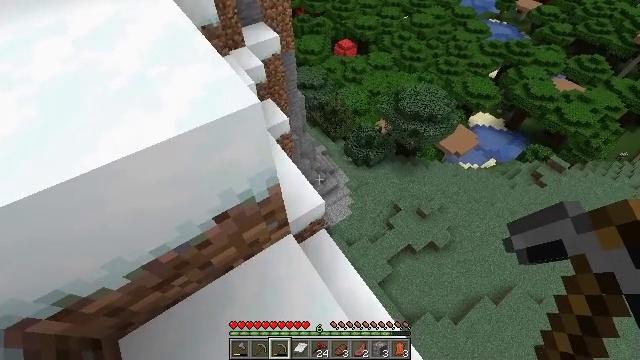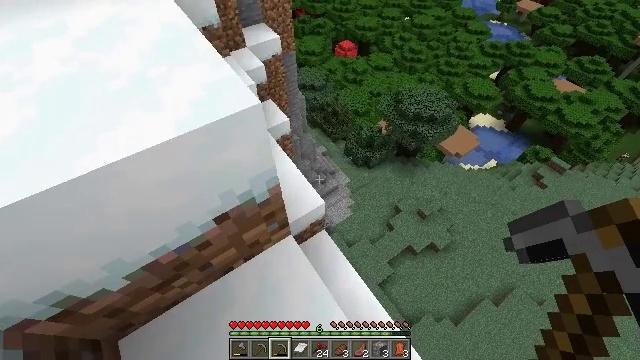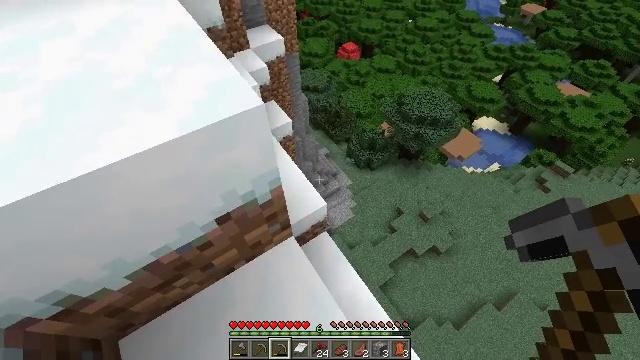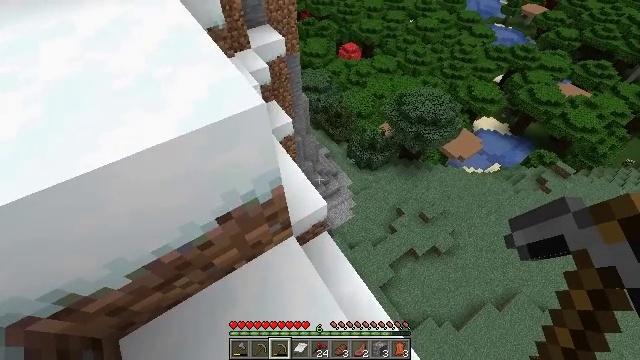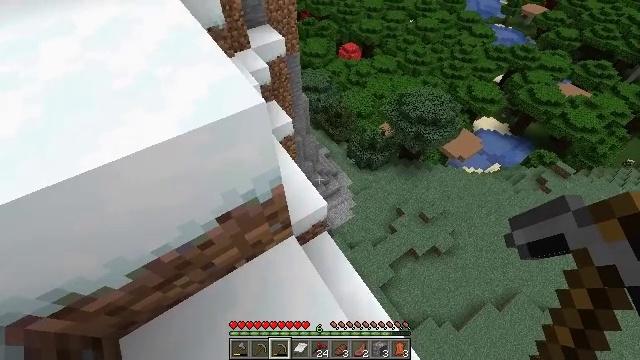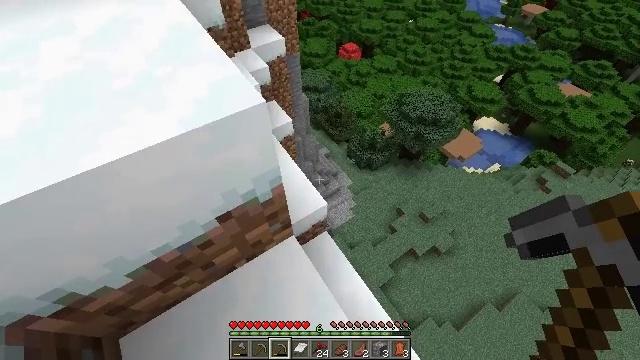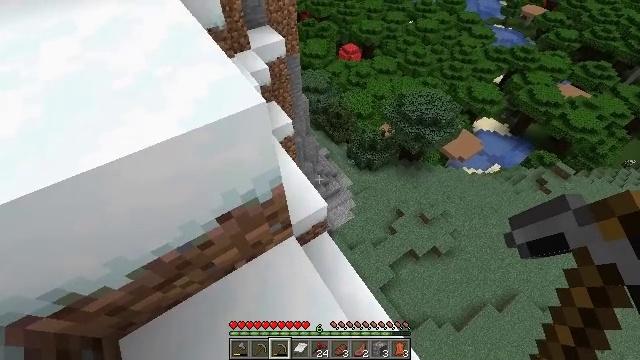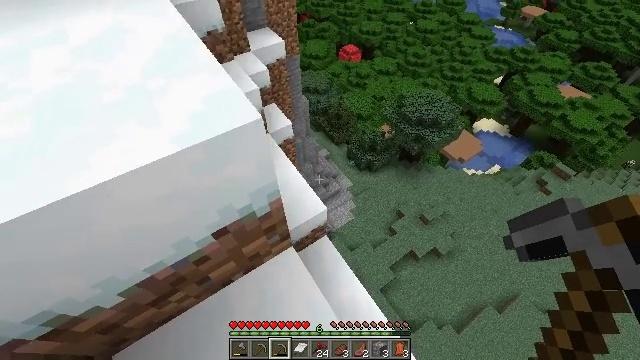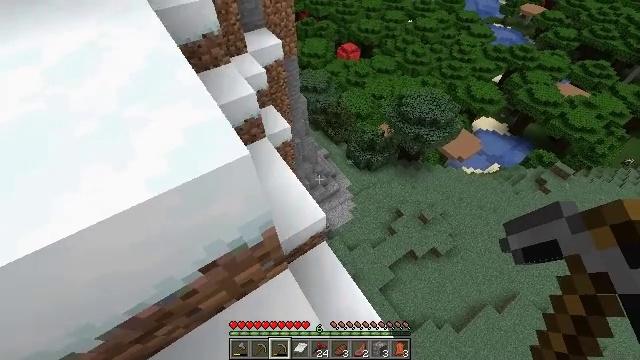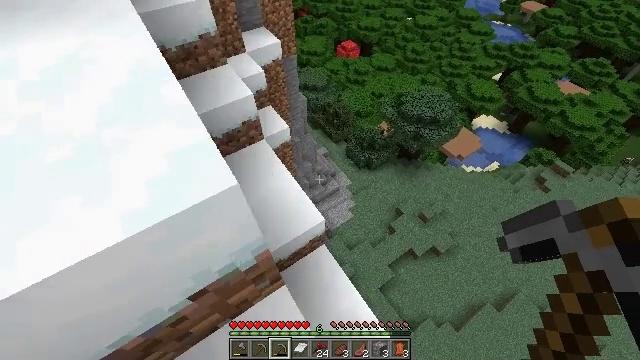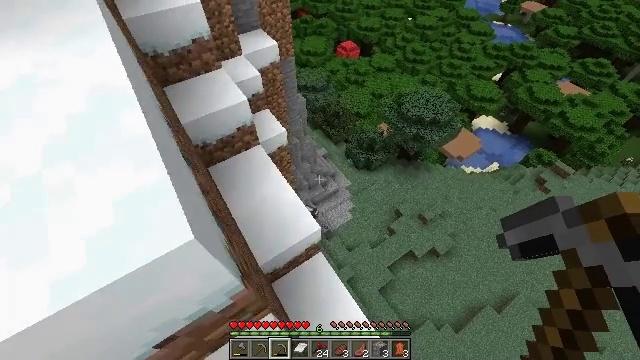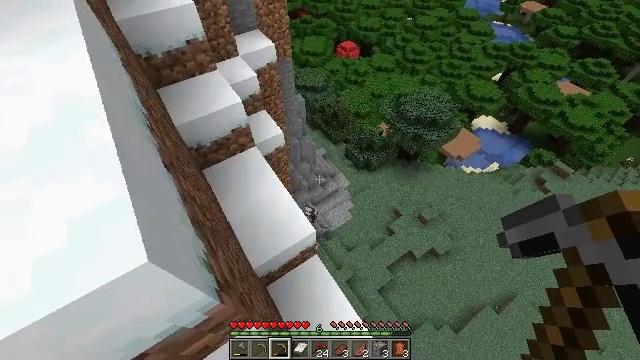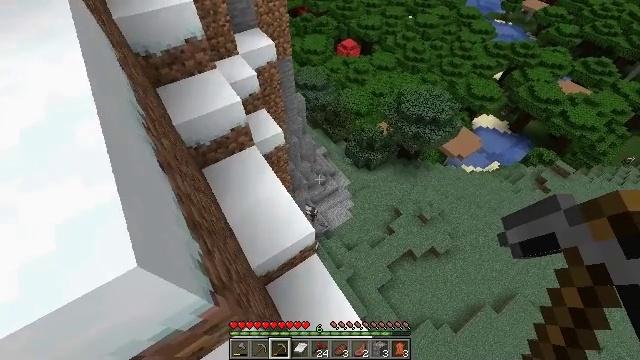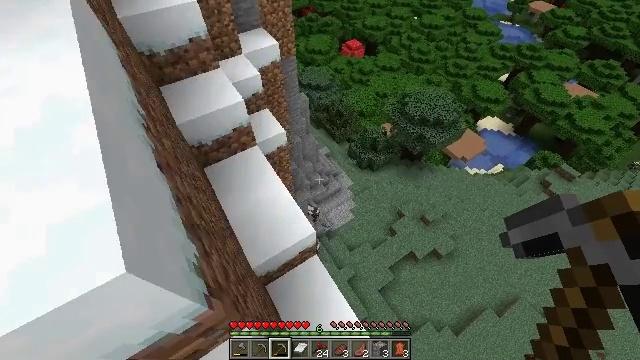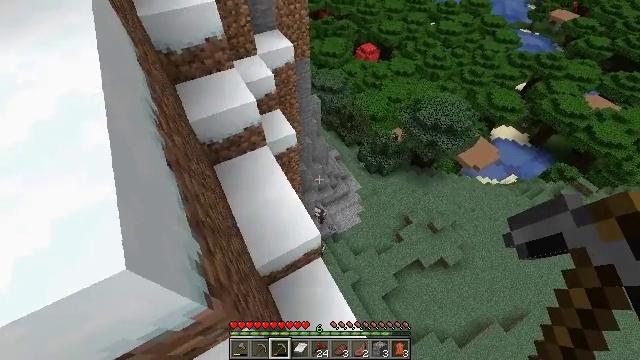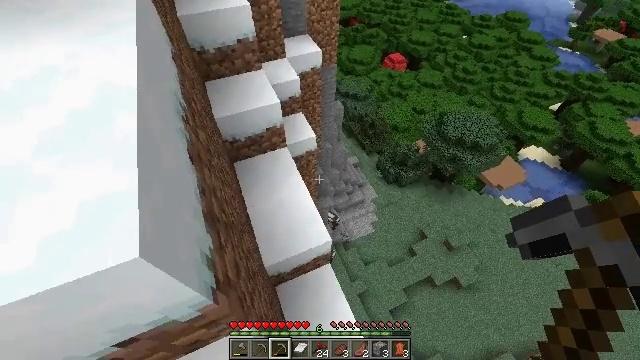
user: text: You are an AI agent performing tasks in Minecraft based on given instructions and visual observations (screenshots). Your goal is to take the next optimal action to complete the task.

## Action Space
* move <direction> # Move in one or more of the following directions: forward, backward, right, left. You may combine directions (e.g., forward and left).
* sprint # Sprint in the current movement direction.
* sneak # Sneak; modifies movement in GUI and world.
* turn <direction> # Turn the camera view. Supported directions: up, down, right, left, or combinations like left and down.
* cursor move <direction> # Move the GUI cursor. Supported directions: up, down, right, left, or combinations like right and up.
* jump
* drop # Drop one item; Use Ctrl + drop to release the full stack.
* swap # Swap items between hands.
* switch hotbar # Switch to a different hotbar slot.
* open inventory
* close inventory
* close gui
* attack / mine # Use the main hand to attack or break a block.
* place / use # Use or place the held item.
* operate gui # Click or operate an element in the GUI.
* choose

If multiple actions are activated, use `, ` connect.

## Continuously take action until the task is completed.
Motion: motion action
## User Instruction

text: Dig out the mushroom stem.
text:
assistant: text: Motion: no_op
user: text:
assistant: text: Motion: no_op
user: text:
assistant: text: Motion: no_op
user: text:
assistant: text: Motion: no_op
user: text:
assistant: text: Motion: no_op
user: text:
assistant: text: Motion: no_op
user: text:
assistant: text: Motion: move forward
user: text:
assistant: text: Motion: move forward
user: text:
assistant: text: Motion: move forward
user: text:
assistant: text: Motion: move forward
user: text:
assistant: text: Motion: no_op
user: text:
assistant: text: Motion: no_op
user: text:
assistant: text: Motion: turn left
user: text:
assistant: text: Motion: turn left
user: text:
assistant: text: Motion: turn left and up
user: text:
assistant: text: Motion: turn left and up
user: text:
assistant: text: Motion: turn left and up
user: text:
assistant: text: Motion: turn left
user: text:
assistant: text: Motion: no_op
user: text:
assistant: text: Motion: no_op
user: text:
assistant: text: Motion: no_op
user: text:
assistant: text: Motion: no_op
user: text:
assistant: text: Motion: no_op
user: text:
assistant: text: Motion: no_op
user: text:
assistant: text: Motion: no_op
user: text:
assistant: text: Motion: no_op
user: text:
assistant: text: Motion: no_op
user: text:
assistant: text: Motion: no_op
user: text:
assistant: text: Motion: no_op
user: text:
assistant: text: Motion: no_op